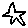
Label: star